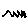
Label: zigzag